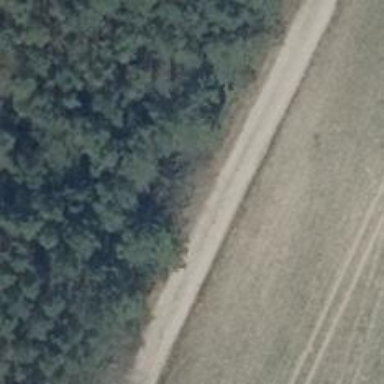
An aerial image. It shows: Sandy track with grade 4 tracktype.